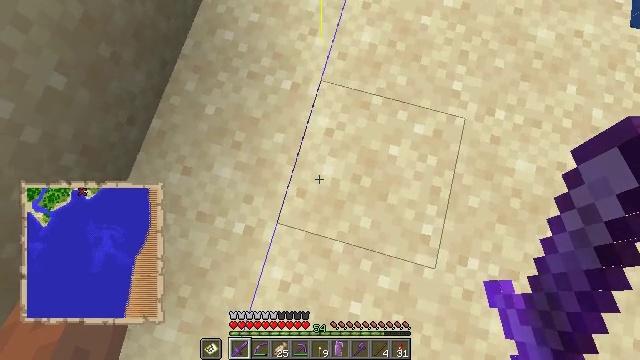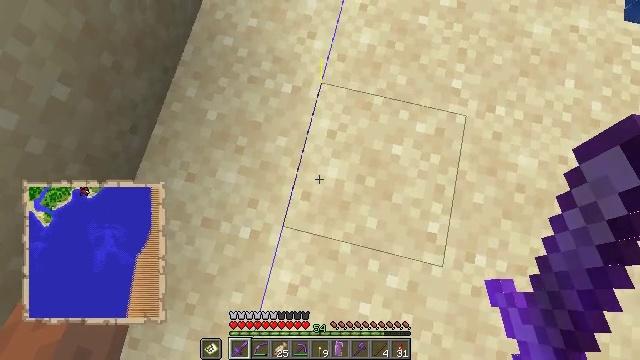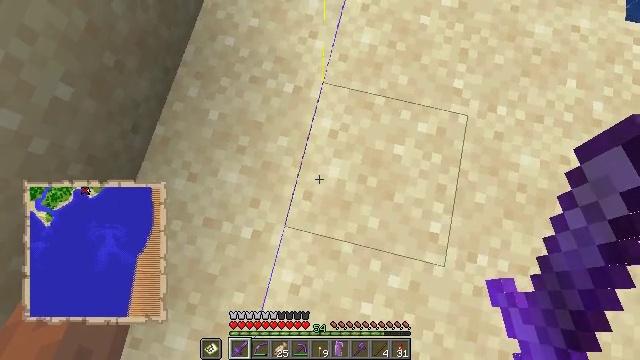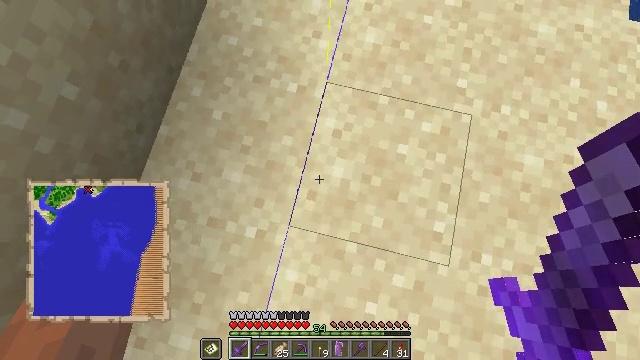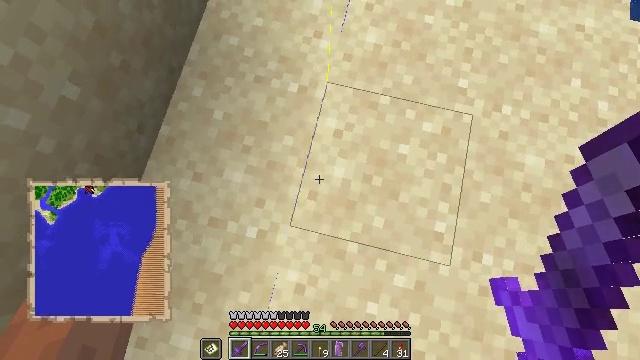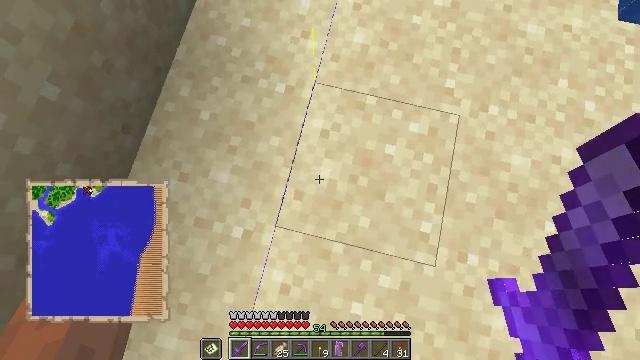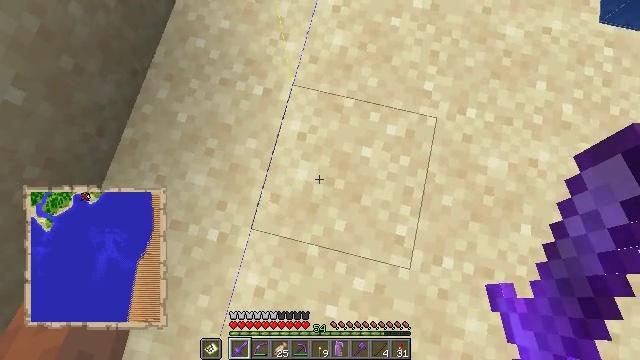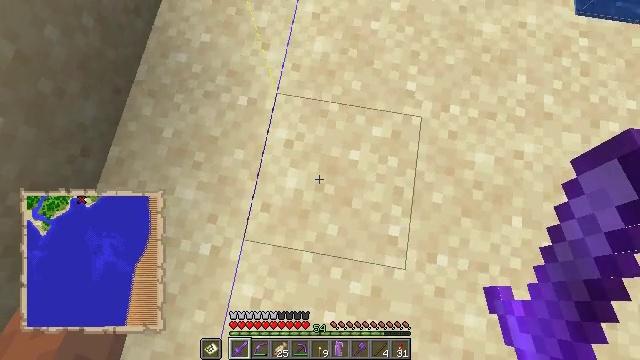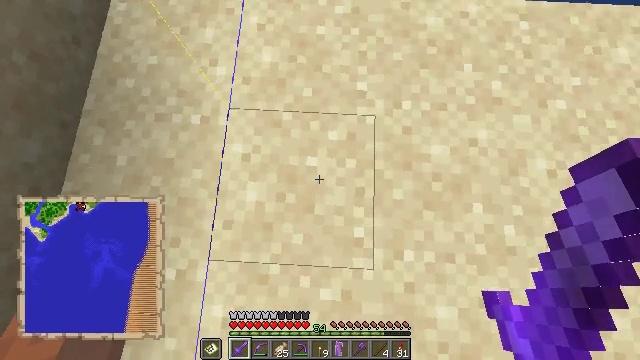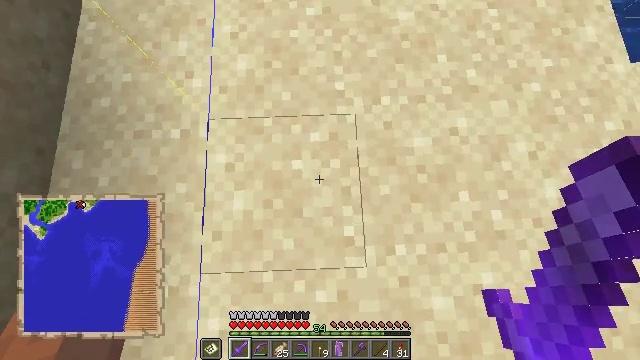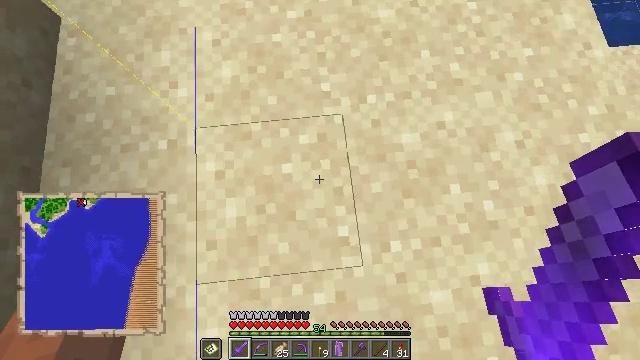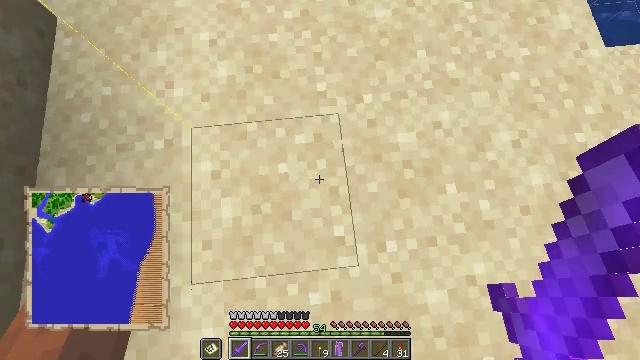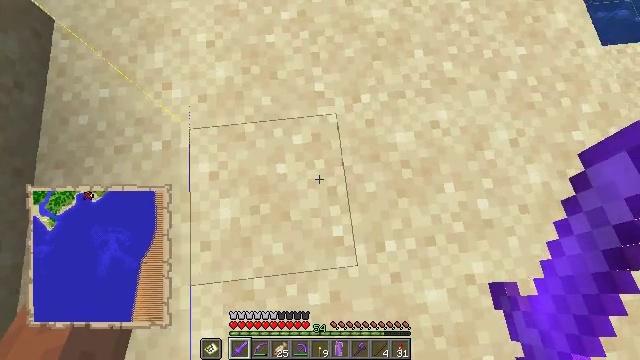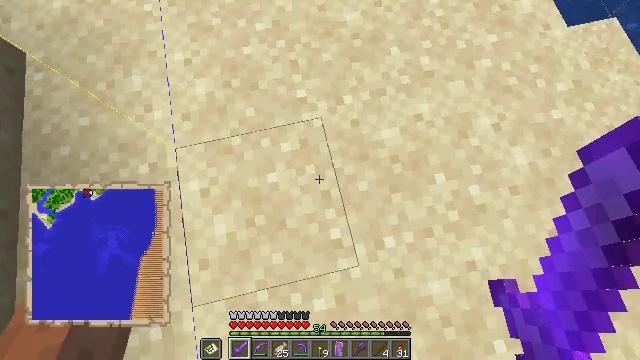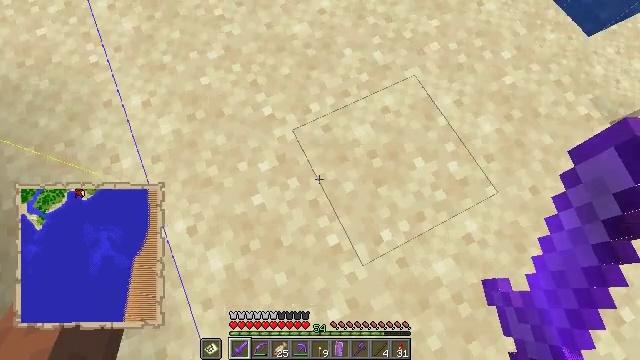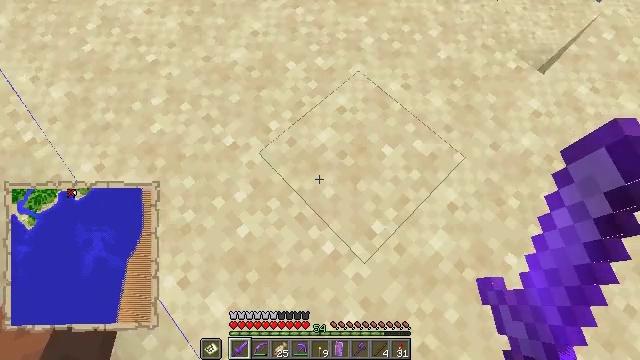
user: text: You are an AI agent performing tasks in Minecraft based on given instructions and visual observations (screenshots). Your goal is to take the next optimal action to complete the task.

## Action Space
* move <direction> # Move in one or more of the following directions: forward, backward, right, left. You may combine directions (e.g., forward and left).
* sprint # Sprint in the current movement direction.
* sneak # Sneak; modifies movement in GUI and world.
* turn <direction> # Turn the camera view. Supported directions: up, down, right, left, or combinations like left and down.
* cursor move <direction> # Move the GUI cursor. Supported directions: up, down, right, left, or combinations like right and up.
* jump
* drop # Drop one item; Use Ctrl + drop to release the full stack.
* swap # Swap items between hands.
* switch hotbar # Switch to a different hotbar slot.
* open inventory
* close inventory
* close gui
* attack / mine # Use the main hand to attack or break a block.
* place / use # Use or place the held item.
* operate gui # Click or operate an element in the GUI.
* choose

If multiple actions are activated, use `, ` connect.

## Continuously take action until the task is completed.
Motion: motion action
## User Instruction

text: Collect sand to make glass.
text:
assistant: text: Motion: turn right
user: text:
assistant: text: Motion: no_op
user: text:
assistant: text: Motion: no_op
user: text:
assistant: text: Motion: no_op
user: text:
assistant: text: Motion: move right
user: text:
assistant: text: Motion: move right
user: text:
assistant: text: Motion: move right, turn right and up
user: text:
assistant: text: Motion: turn right
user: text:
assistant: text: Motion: turn right
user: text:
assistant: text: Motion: turn right
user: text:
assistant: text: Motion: no_op
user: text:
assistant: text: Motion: no_op
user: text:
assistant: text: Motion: turn right and up
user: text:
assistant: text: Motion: turn right and up
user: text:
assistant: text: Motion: turn right and up
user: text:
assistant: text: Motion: turn right and up
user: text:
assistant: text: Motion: no_op
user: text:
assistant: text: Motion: turn right and up
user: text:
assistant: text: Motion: no_op
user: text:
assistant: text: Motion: turn right
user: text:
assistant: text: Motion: no_op
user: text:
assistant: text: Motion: no_op
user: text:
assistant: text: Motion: turn right
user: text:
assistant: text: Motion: turn right and up
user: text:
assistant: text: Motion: turn right and up
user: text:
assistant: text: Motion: no_op
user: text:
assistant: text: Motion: turn right and up
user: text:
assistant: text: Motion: turn right
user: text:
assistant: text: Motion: no_op
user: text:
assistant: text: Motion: turn right and up